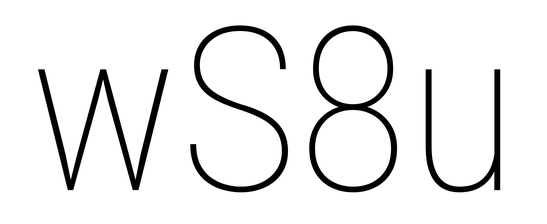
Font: Roboto_Condensed_Thin